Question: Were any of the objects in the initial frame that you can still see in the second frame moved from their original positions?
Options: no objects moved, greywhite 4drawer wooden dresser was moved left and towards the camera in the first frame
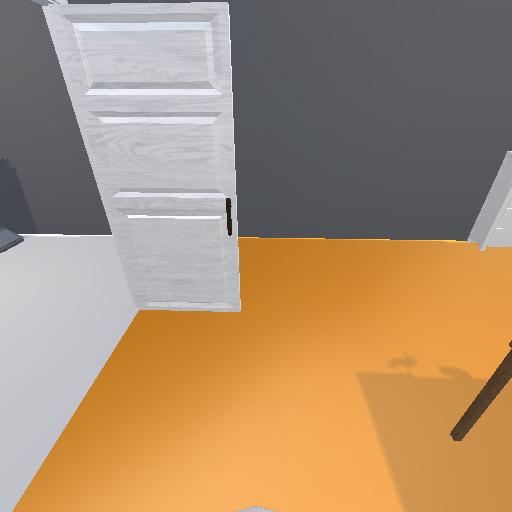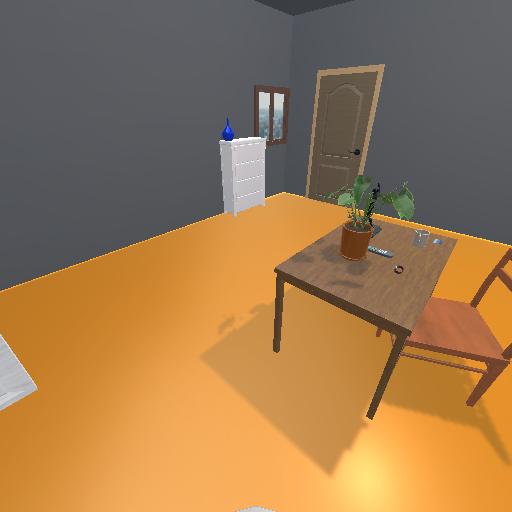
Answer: no objects moved